Breast ultrasound image
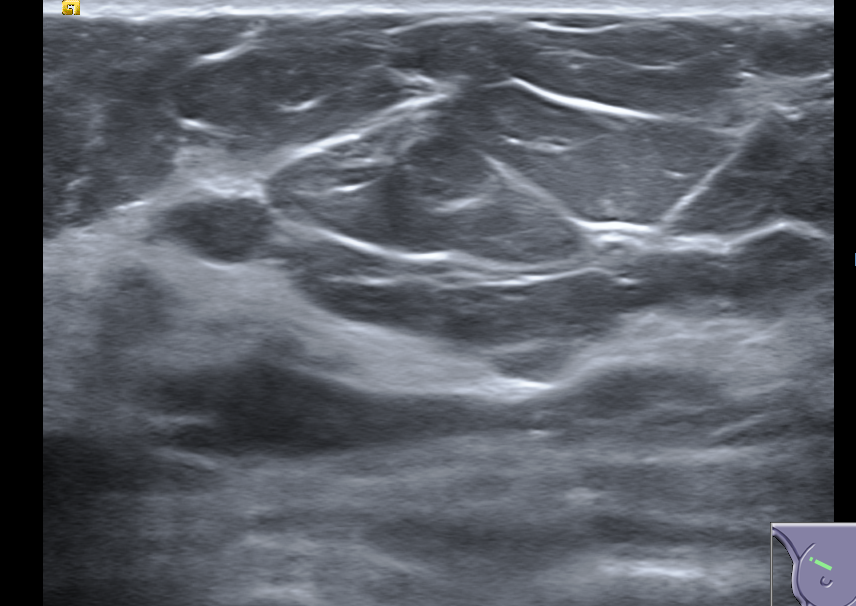
Diagnosis: benign